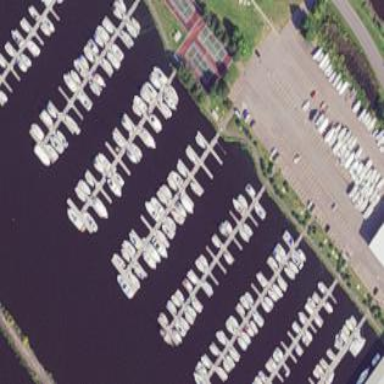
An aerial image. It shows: Marina on leisure land.